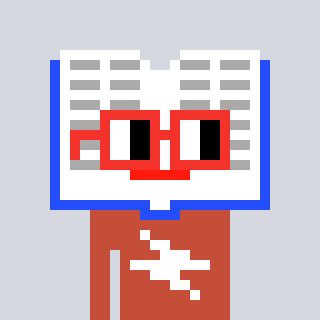
a pixel art character with square red glasses, a dictionary-shaped head and a rust-colored body on a cool background